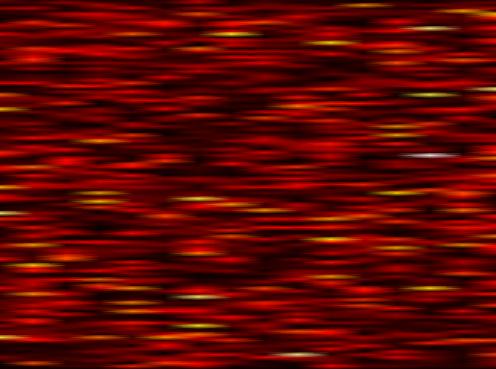
Label: WOLA